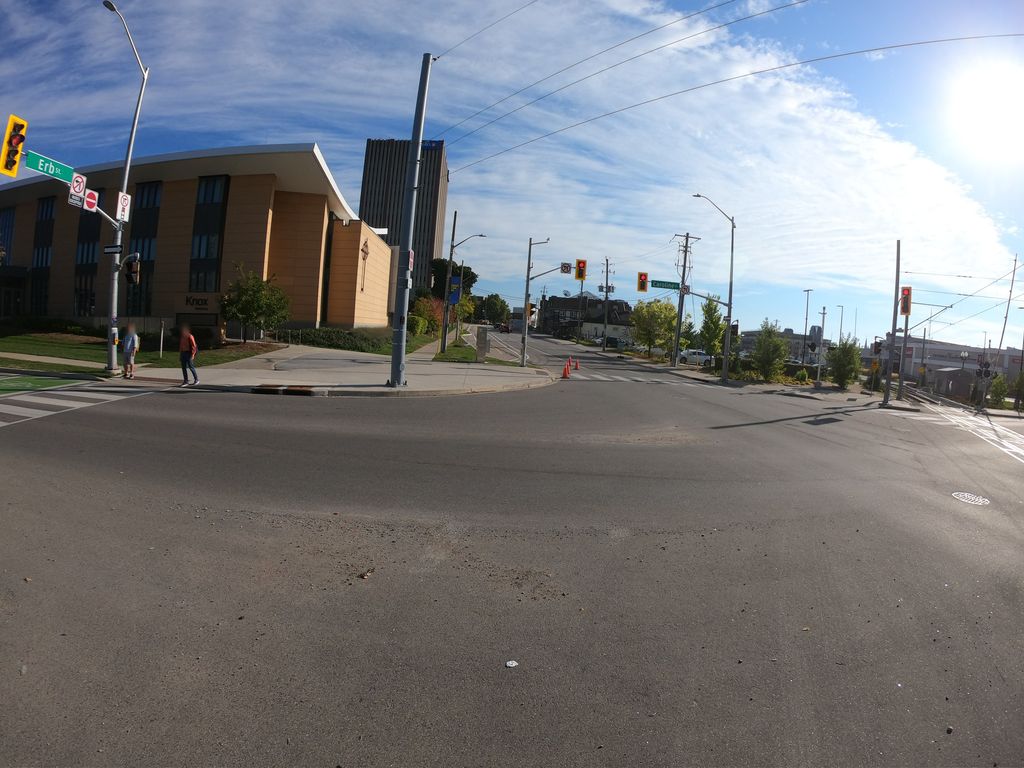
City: kitchener-waterloo